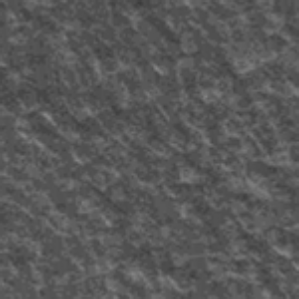
Label: frost